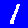
Digit: 1